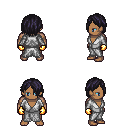
a pixel art fantasy rpg character, male body template, human, dark skin, white robe, red pants, raven bangs hairstyle, gold gloves, four views (front, back, left, right), 2x2 character sprite sheet, small pixel art, hard edges, no anti-aliasing